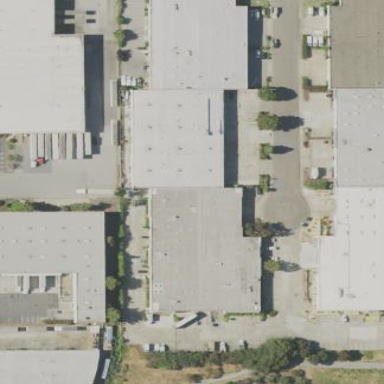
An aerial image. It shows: Flat-roofed commercial building.